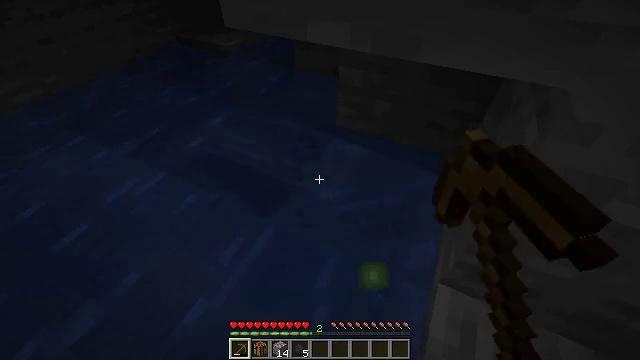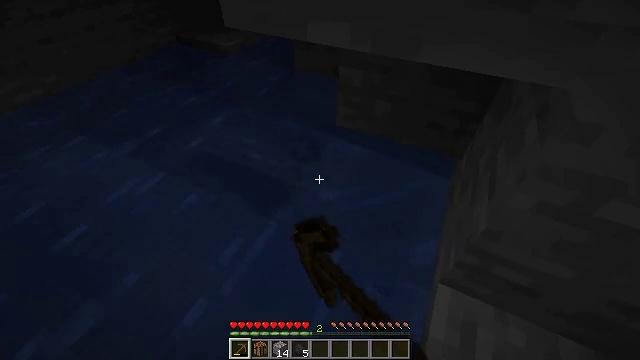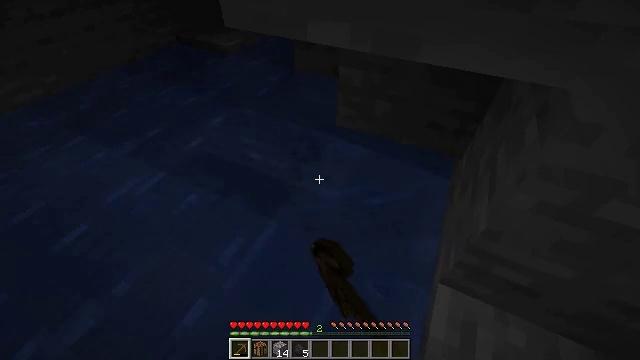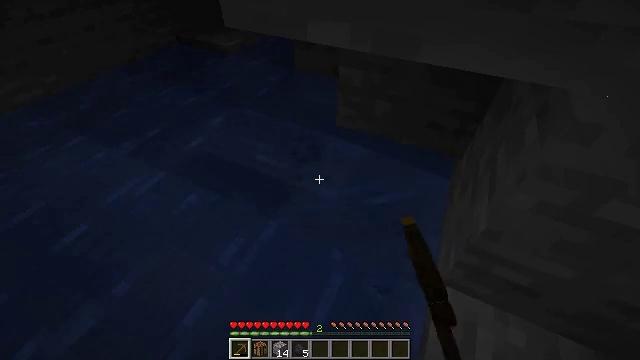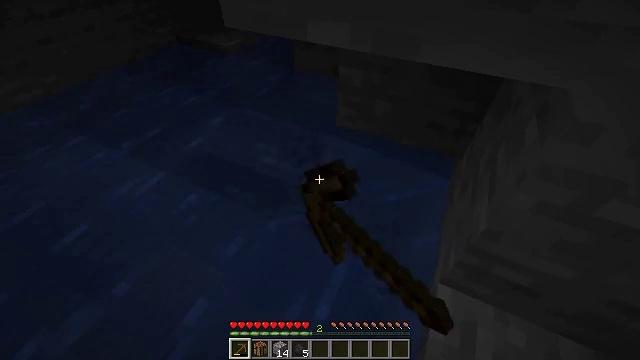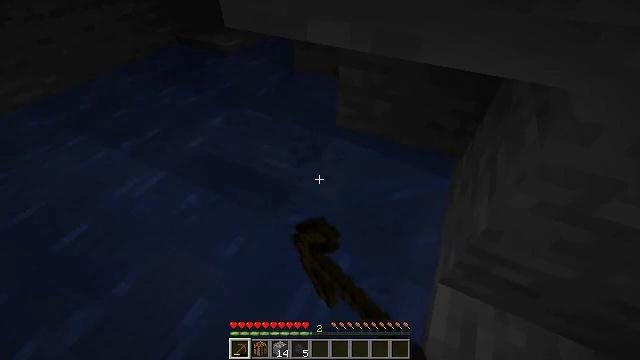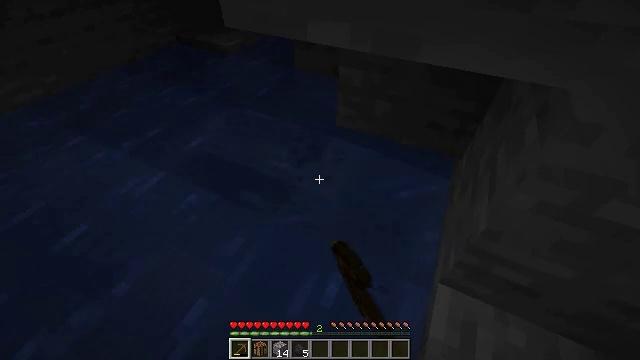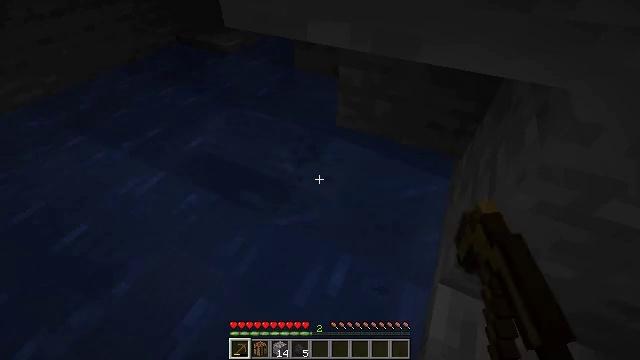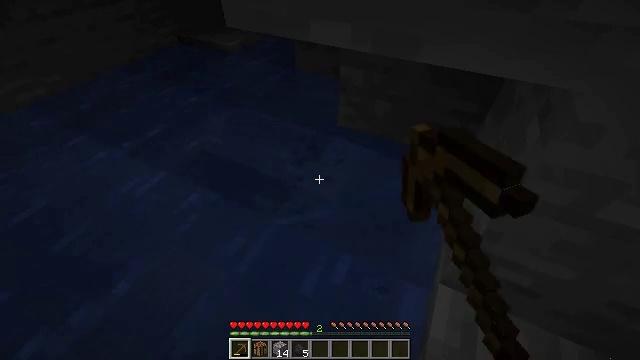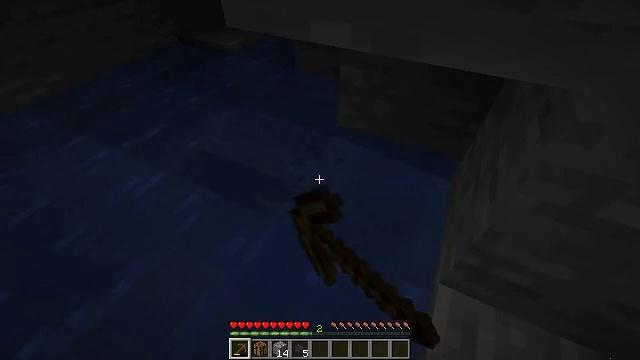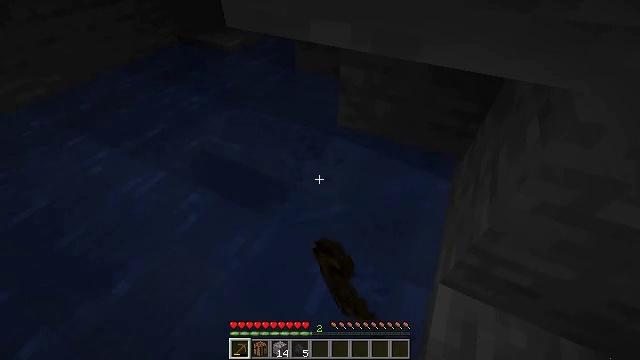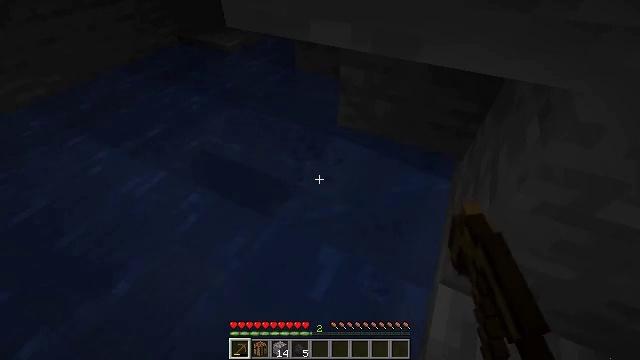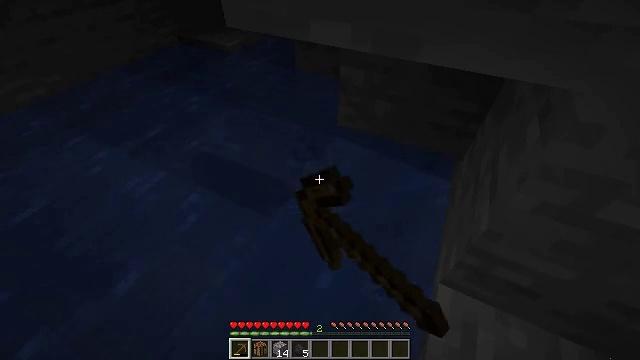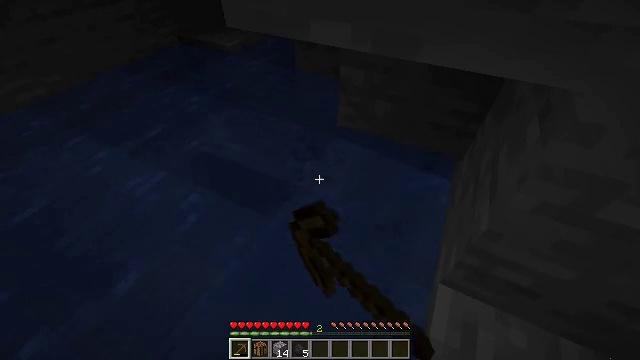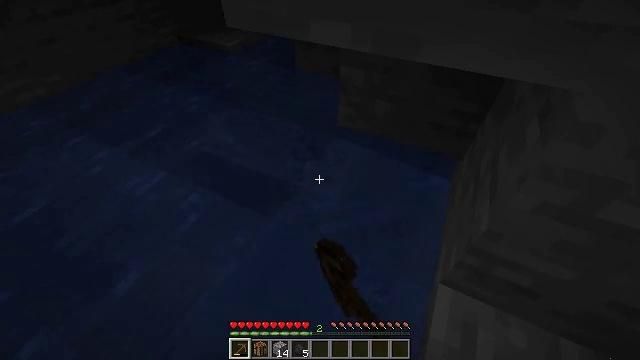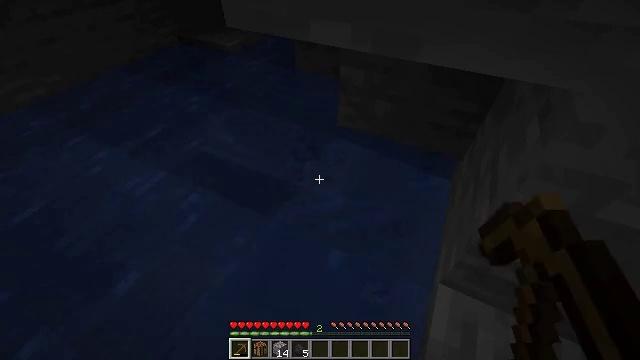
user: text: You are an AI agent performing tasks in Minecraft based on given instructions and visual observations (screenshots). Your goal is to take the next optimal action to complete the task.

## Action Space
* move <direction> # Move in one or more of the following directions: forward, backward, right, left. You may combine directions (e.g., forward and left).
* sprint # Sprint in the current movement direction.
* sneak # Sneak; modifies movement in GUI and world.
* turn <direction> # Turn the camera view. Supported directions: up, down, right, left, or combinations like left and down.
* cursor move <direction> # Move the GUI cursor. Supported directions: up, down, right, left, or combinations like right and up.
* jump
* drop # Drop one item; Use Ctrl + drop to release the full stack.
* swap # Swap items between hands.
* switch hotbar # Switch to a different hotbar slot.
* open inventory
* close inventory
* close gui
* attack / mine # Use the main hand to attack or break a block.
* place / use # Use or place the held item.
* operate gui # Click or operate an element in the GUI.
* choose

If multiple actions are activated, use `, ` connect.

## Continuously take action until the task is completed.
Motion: motion action
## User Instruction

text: Extract coal from the ore block.
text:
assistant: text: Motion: sneak, attack / mine
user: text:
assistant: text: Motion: sneak, attack / mine
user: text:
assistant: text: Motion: sneak, attack / mine
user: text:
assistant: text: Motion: sneak, attack / mine
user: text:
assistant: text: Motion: sneak, attack / mine
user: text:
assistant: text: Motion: sneak, attack / mine
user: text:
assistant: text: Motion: sneak, attack / mine
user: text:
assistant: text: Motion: sneak, attack / mine
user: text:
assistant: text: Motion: sneak, attack / mine
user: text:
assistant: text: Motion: sneak, attack / mine
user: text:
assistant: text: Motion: sneak, attack / mine
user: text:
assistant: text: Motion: sneak, attack / mine
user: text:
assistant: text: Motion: sneak, attack / mine
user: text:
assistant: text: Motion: sneak, attack / mine
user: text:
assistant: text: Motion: sneak, attack / mine
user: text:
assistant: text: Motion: sneak, attack / mine
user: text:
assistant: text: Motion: sneak, attack / mine
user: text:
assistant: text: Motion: sneak, attack / mine
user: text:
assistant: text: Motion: sneak, attack / mine
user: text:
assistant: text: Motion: sneak, attack / mine
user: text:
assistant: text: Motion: sneak, attack / mine
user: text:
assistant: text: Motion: sneak, attack / mine
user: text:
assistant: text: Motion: sneak, attack / mine
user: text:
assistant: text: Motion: sneak, attack / mine
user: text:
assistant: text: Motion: sneak, attack / mine
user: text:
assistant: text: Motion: sneak, attack / mine
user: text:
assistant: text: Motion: sneak, attack / mine
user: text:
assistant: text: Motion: sneak, attack / mine
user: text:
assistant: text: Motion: sneak, attack / mine
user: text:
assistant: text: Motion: sneak, attack / mine